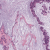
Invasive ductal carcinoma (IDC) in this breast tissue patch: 1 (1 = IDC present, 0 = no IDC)